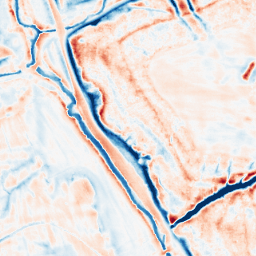
Category: edge_preserving
Decomposition family: bilateral
Decomposition parameters: d: 21
sigma_color: 150
sigma_space: 25
Upsampling method: sinc_blackman
Upsampling parameters: scale: 2
kernel_size: 4
Upsampling scale: 2